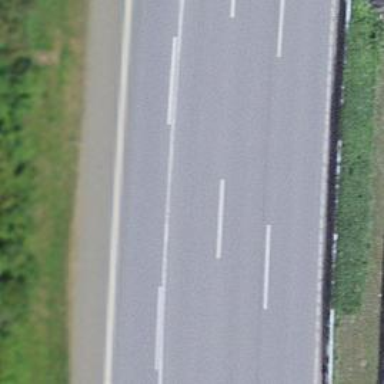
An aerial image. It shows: Asphalt motorway link.